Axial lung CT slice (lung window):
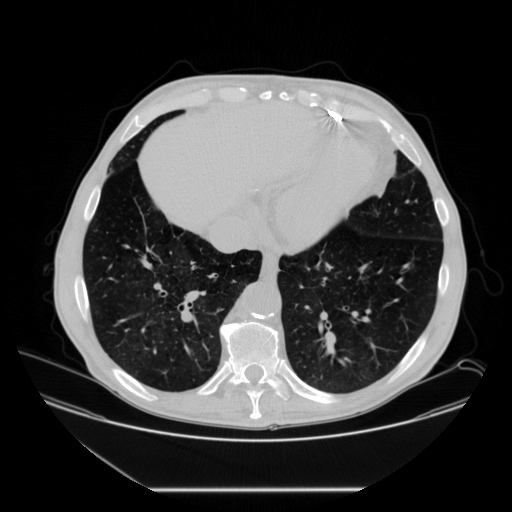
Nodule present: no